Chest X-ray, PA view. Patient: 23 years old, sex F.
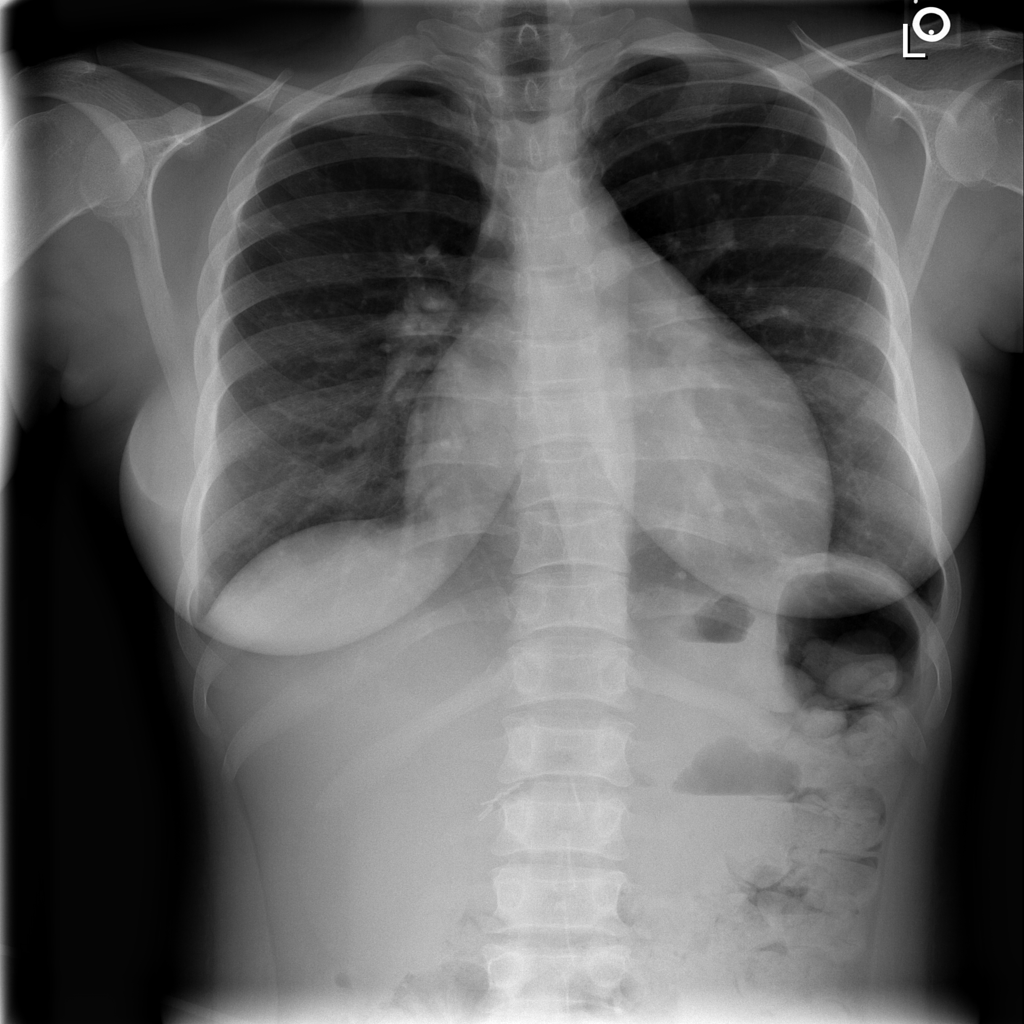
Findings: No Finding